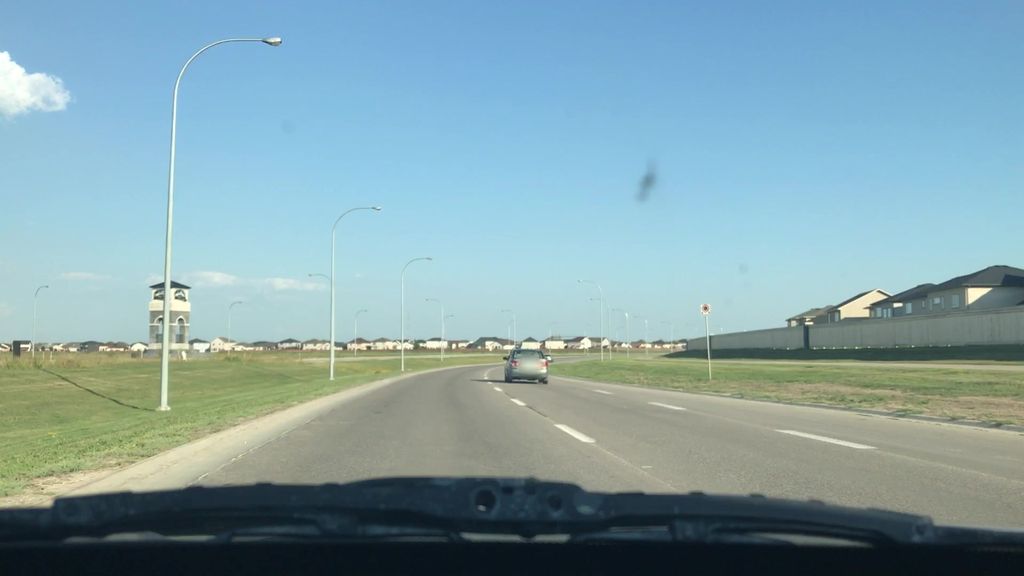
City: winnipeg